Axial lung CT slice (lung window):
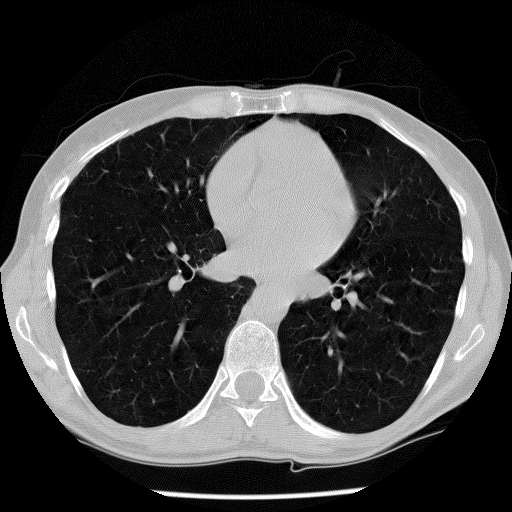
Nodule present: no